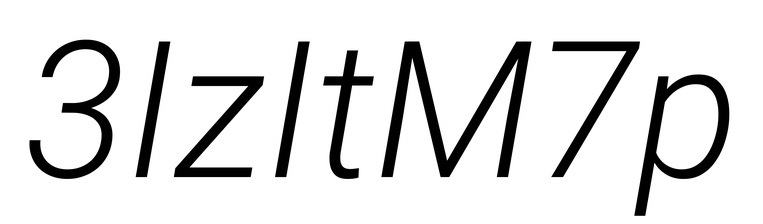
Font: Roboto-Italic_Light_Italic